Question: So, I have an iOS tabbed app (live and free in the store <URL> dependent on some JSON that a web service returns. The JSON is valid and straightforward. Handling it seems to be easy, and, when run in the simulator, . However, I just found that when run on the device, if the two section reaction is needed...it crashes.
"ok" I thought "I'll just hook up my device, launch the debugger, replicate the crash, and figure out where I have a bug"
However, when I did that, I get the most unhelpful response I could expect:

So, given that it works in the simulator, is there any suggestions as to how else to track down the flaw? The code for the tableview is nothing special, along the lines of "if this JSON key exists, number of sections=2...with the number of rows of that section equal to the number of items in another array within the JSON"
Another note: I recently started seeing a dozen or so of these when launching an app:
'unable to read unknown load command 0x25'
'unable to read unknown load command 0x26'
Thanks so much.
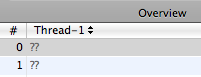
Answer: In my case it turned out that it was just my own error: I'd updated my device OS but didn't have that SDK (I was behind in updating XCode)